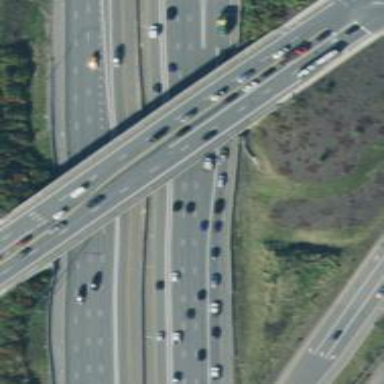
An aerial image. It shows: Motorway junction.